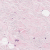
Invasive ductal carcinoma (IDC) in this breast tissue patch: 0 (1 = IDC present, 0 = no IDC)